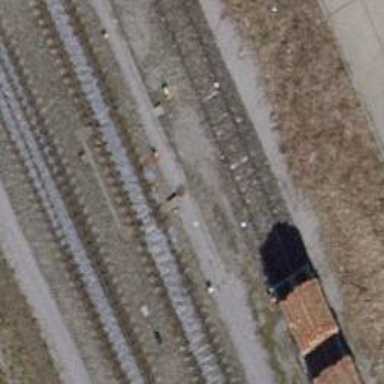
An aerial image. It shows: Railway switch.